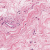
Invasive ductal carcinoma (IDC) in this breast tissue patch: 0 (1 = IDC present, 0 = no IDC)